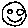
Label: smiley face